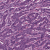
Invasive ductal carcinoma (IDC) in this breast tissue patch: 1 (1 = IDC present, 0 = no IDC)